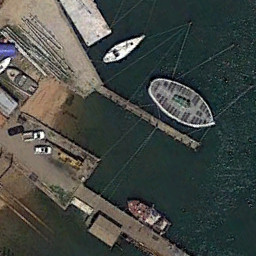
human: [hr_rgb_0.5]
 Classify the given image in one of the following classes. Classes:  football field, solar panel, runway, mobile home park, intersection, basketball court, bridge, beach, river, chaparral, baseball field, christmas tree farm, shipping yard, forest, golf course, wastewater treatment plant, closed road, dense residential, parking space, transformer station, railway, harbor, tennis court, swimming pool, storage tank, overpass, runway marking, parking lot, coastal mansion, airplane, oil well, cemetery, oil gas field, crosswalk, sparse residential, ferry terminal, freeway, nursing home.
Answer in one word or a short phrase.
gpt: ferry terminal